Interaction volume radius: 5 \u00c5
Interaction volume height: 10 \u00c5
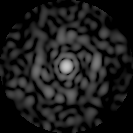
Disorder parameter: 0.8695